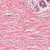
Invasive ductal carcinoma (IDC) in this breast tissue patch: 0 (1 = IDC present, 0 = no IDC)